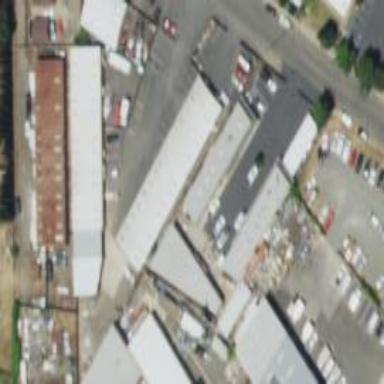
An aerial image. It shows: Commercial building.